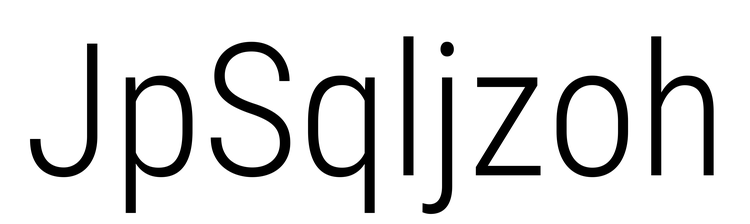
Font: Roboto_Condensed_Light